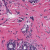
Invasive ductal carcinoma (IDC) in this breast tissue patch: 1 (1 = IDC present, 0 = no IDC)